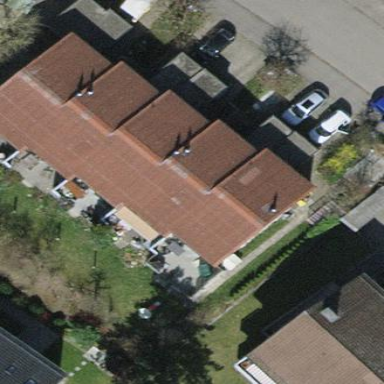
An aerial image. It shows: Semidetached house with gabled roof covered in tiles.